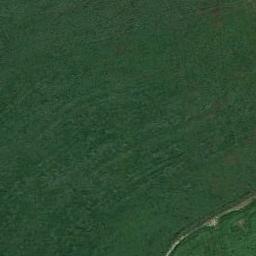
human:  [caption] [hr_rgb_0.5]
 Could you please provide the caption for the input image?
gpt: There is no grass in some parts of the meadow .

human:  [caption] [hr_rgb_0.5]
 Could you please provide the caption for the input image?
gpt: The entire image is dominated by grass .

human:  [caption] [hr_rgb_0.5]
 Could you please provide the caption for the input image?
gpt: This meadow has dense grasses and a road goes through the meadow .

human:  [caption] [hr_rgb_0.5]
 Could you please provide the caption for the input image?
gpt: A large lush green meadow covered with green grass .

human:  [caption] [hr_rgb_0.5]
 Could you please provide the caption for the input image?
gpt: A dense meadow with many green grass .